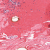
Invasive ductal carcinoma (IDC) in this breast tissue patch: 0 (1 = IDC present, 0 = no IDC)